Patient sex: F
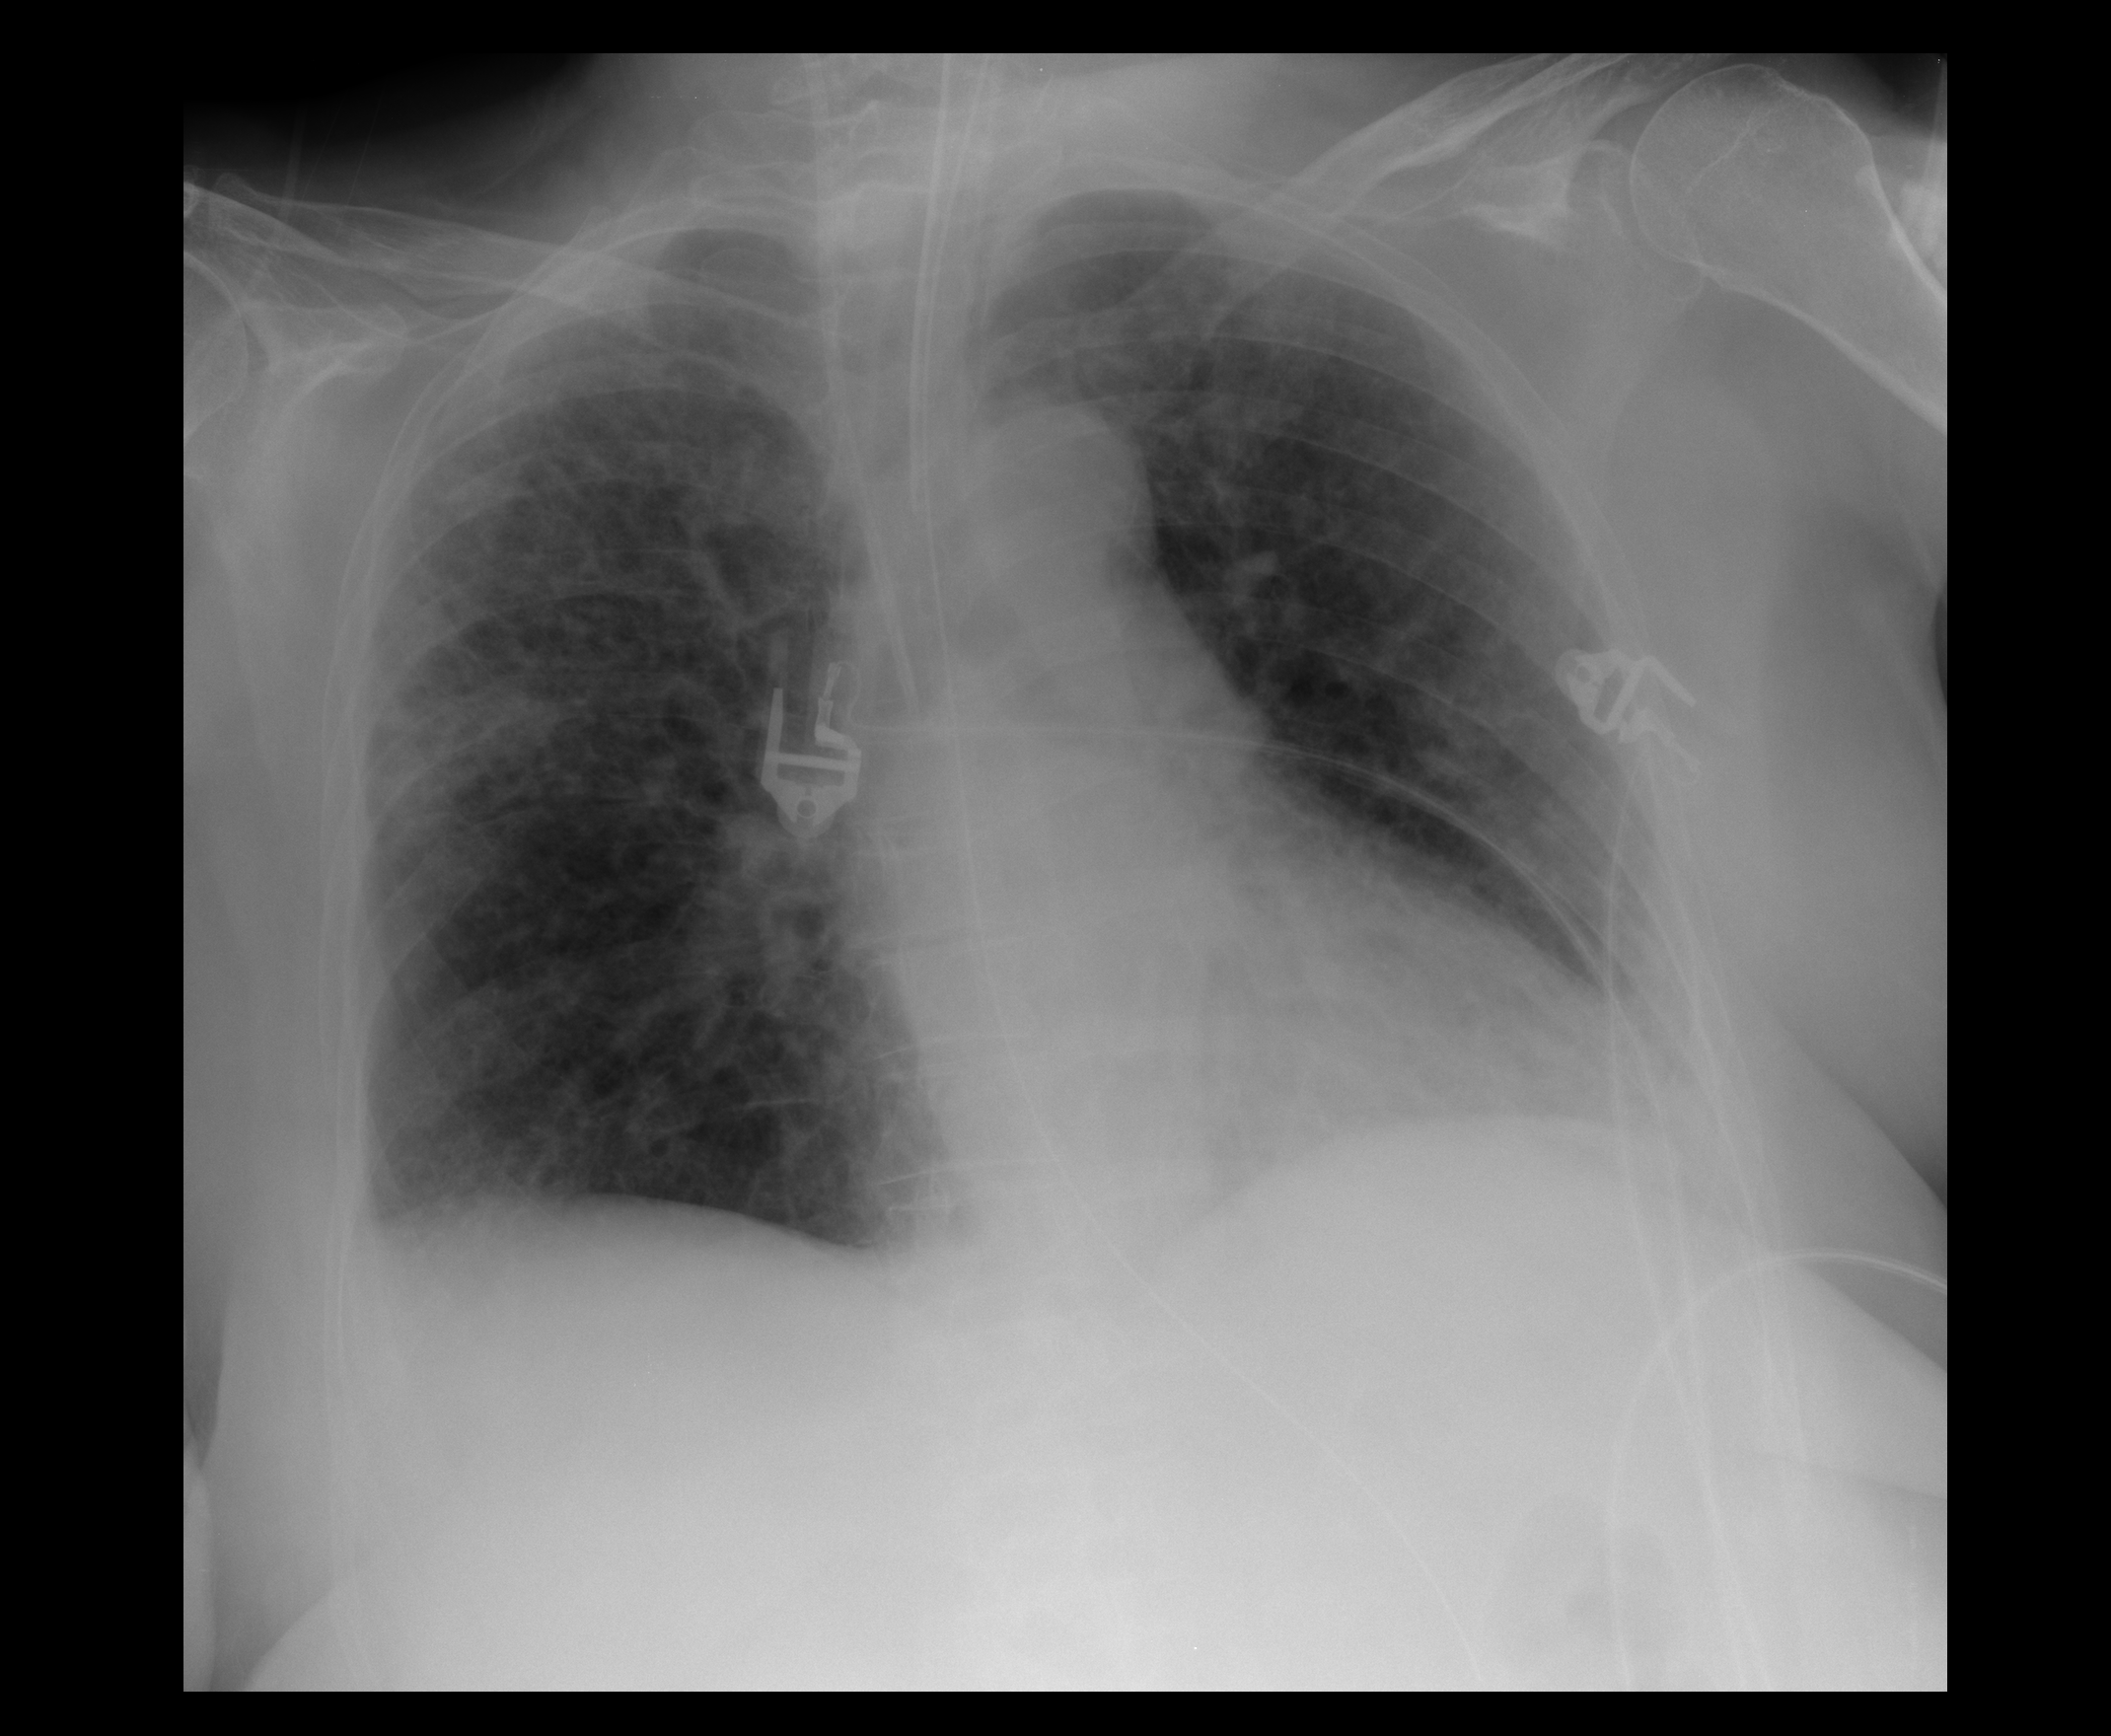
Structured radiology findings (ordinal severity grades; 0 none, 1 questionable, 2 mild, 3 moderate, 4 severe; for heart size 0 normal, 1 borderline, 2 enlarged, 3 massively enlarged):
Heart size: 0
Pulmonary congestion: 1
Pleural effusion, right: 2
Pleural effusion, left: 1
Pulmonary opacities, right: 2
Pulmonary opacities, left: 2
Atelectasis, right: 2
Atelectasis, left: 2